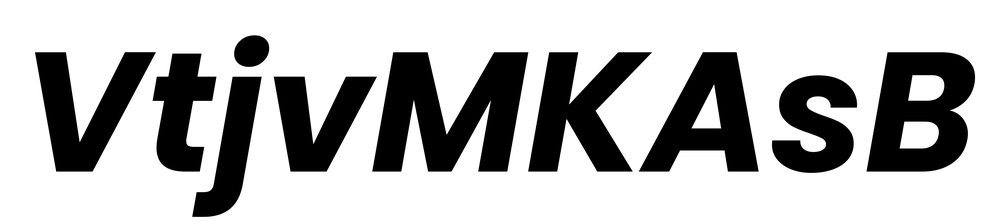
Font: Poppins-BoldItalic